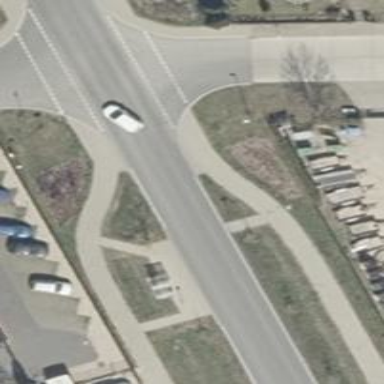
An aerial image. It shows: Unmarked road crossing.